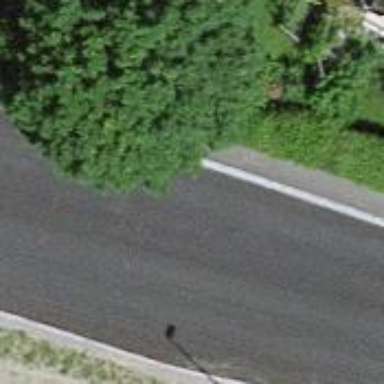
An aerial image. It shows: Tertiary road.